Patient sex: M
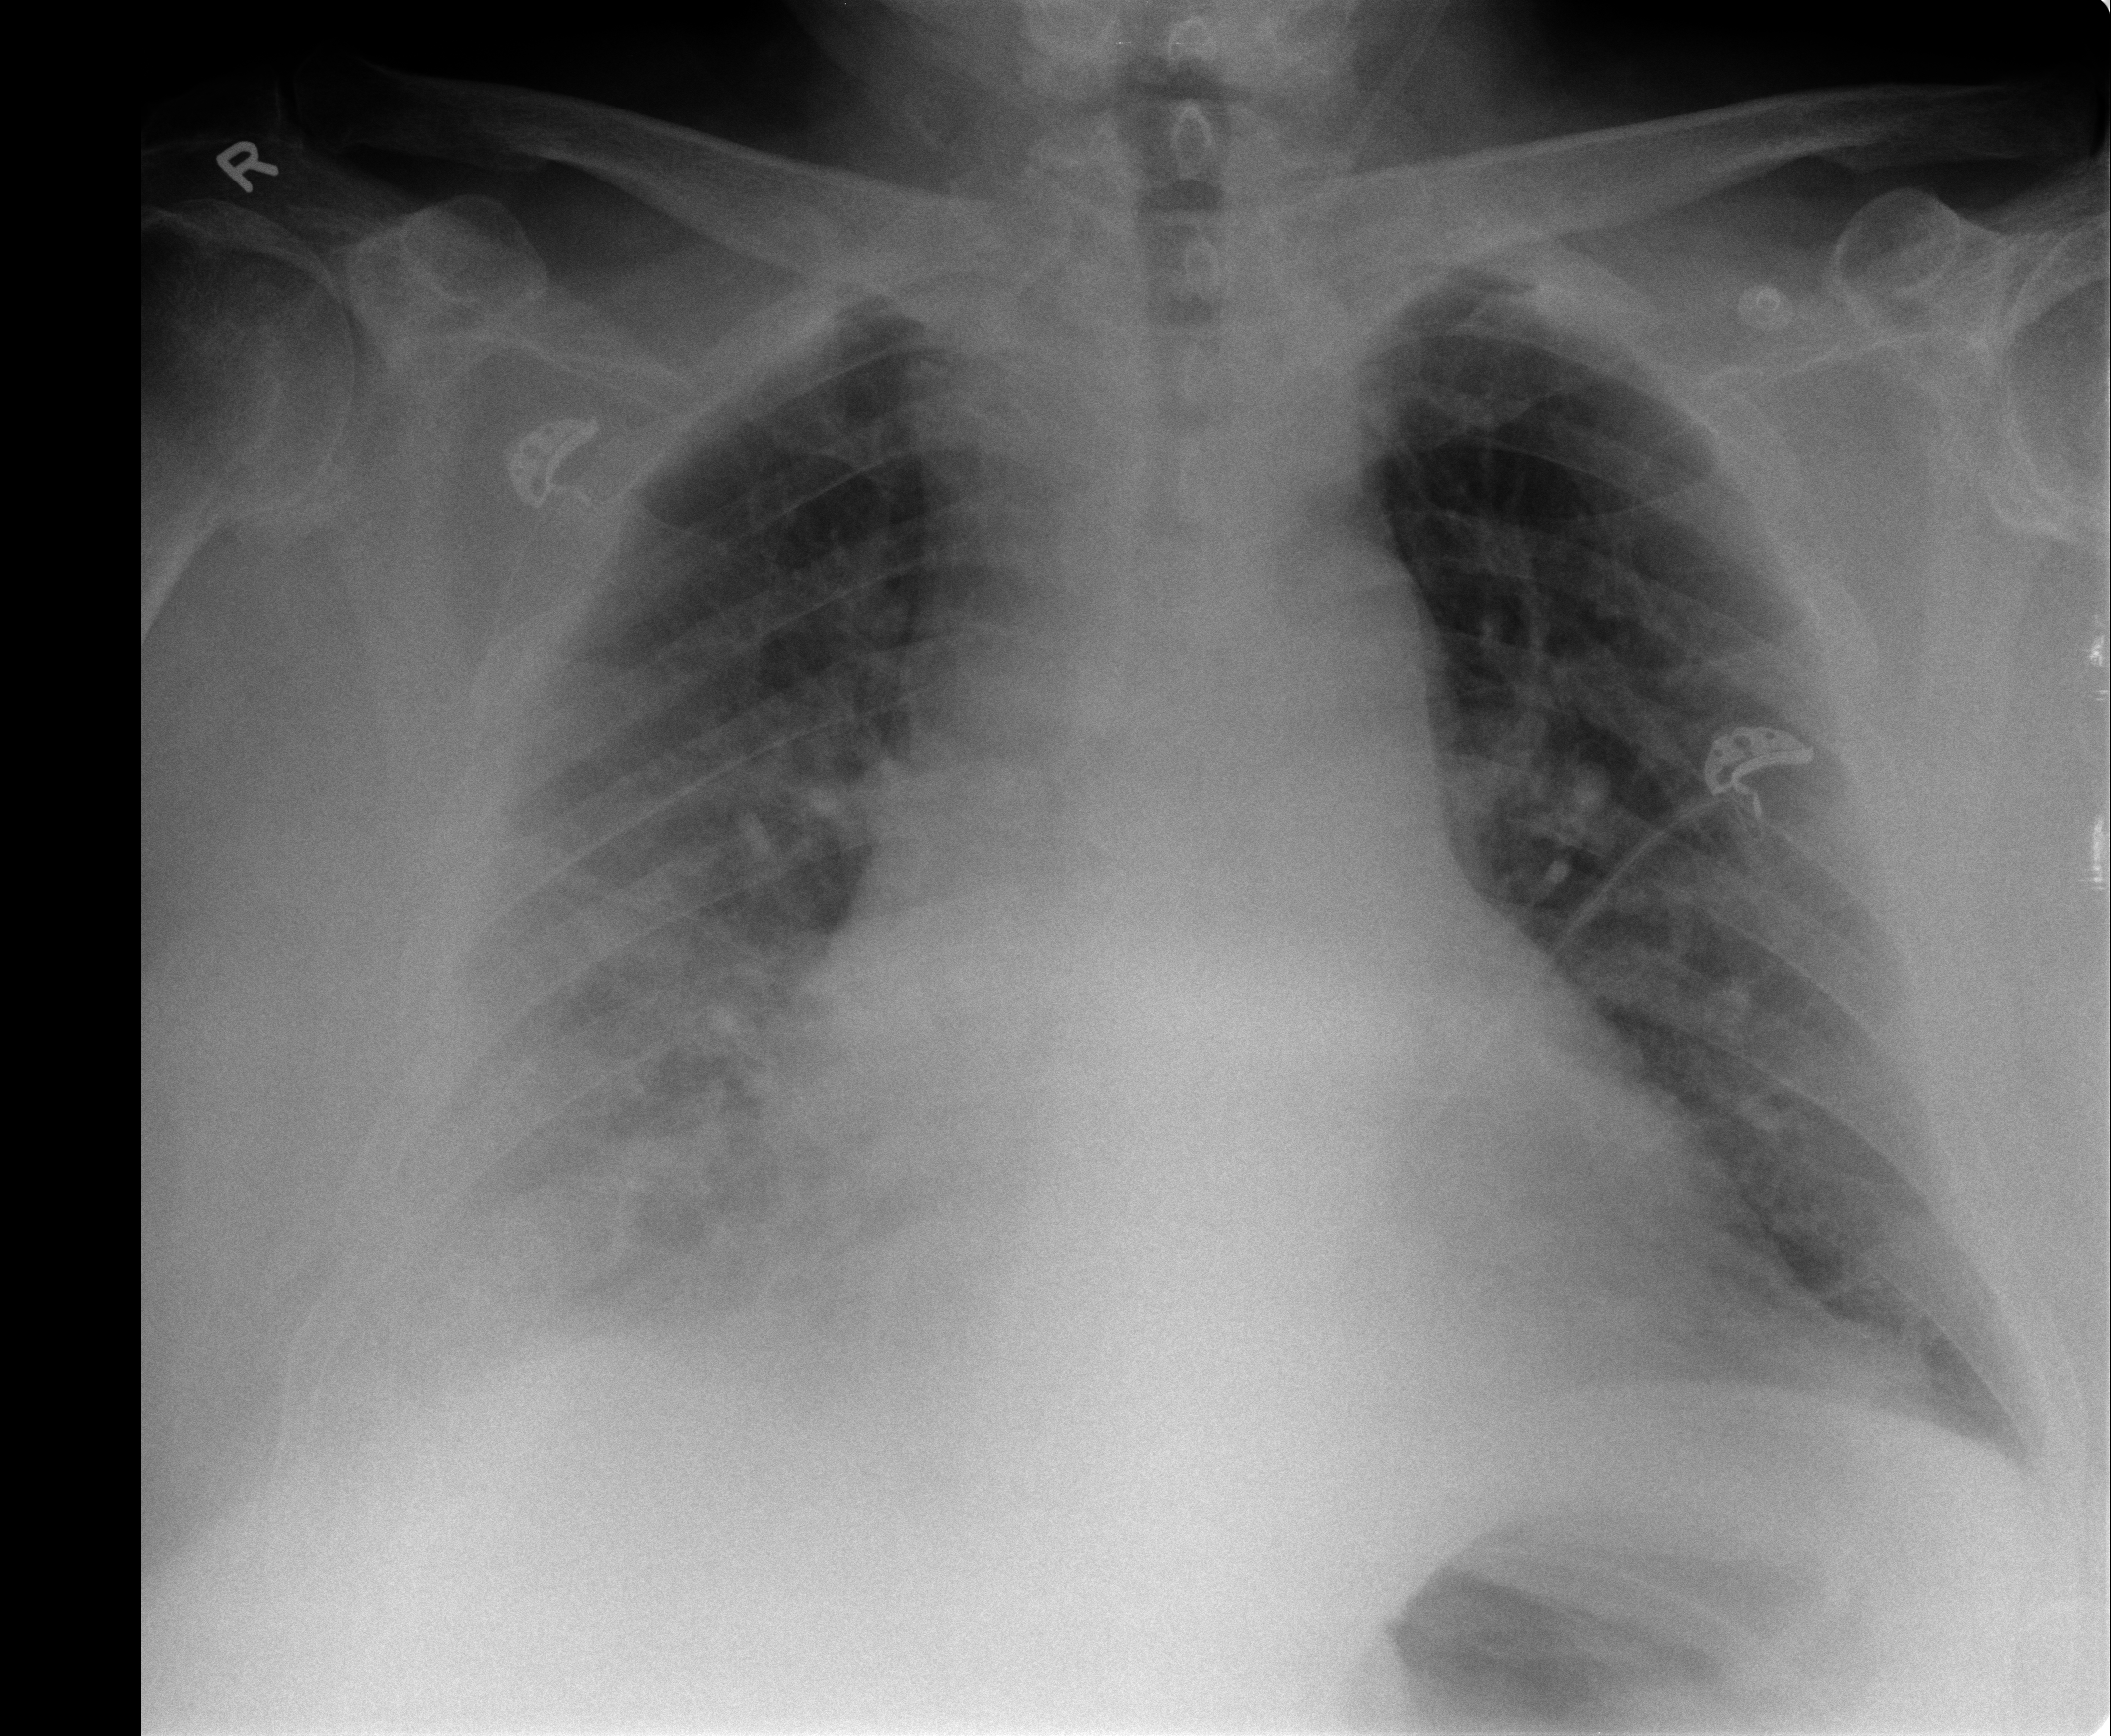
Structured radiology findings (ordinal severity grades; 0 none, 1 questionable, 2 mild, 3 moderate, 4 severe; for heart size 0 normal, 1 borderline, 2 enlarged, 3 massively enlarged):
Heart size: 2
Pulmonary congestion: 2
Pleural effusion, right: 3
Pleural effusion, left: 2
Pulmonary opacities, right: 3
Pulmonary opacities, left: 2
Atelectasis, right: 2
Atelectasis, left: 2